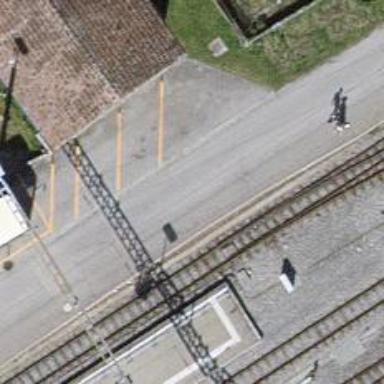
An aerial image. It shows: Narrow-gauge railway track with one electrified contact line.